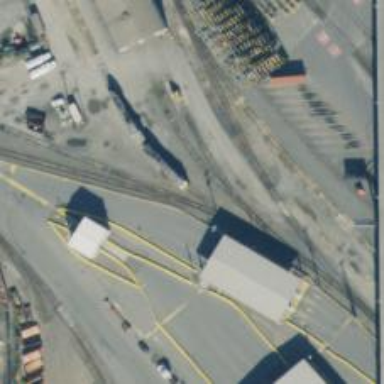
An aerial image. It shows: Railway yard used for servicing trains.